Question: Very new to R and I have a .rda file that contains a matrix of gene IDs and counts for each ID in 96 columns. It looks like this:

I want to get separate counts for the number of non-zero items in each column. I've been trying the sum() function in a loop, but perhaps I don't understand loop syntax in R. Any help appreciated.
Thanks!
Forest
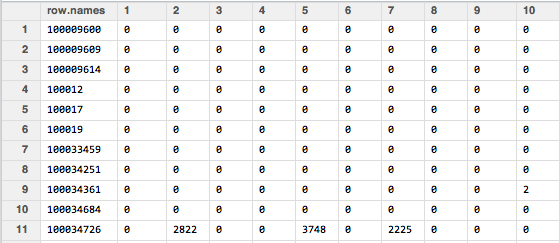
Answer: What about:
'''
apply(your.matrix, 2, function(c)sum(c!=0))
'''
Does this help?
Even better:
'''
colSums(your.matrix != 0)
'''
Here we go, with an example for ya:
'''
> example = matrix(sample(c(0,0,0,100),size=70,replace=T),ncol=7)
> example
[,1] [,2] [,3] [,4] [,5] [,6] [,7]
[1,] 0 100 0 0 100 0 100
[2,] 100 0 0 0 0 0 100
[3,] 0 0 0 0 0 0 100
[4,] 0 100 0 0 0 0 0
[5,] 0 0 100 100 0 0 0
[6,] 0 0 0 100 0 0 0
[7,] 0 100 100 0 0 0 0
[8,] 100 0 0 0 0 0 0
[9,] 100 100 0 0 100 0 0
[10,] 0 0 0 0 0 100 0
> colSums(example != 0)
[1] 3 4 2 2 2 1 3
'''
(new example, the previous example with '1' values was not suited to show that we are summing the of cells, not their )